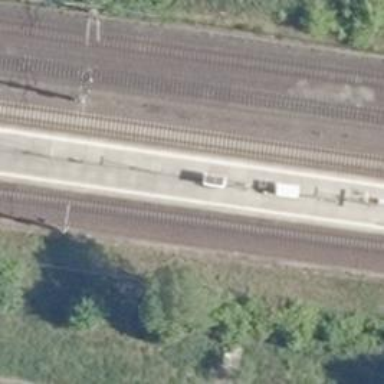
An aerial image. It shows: Public transport stop position along the railway.